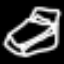
Label: bed